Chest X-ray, AP view. Patient: 76 years old, sex F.
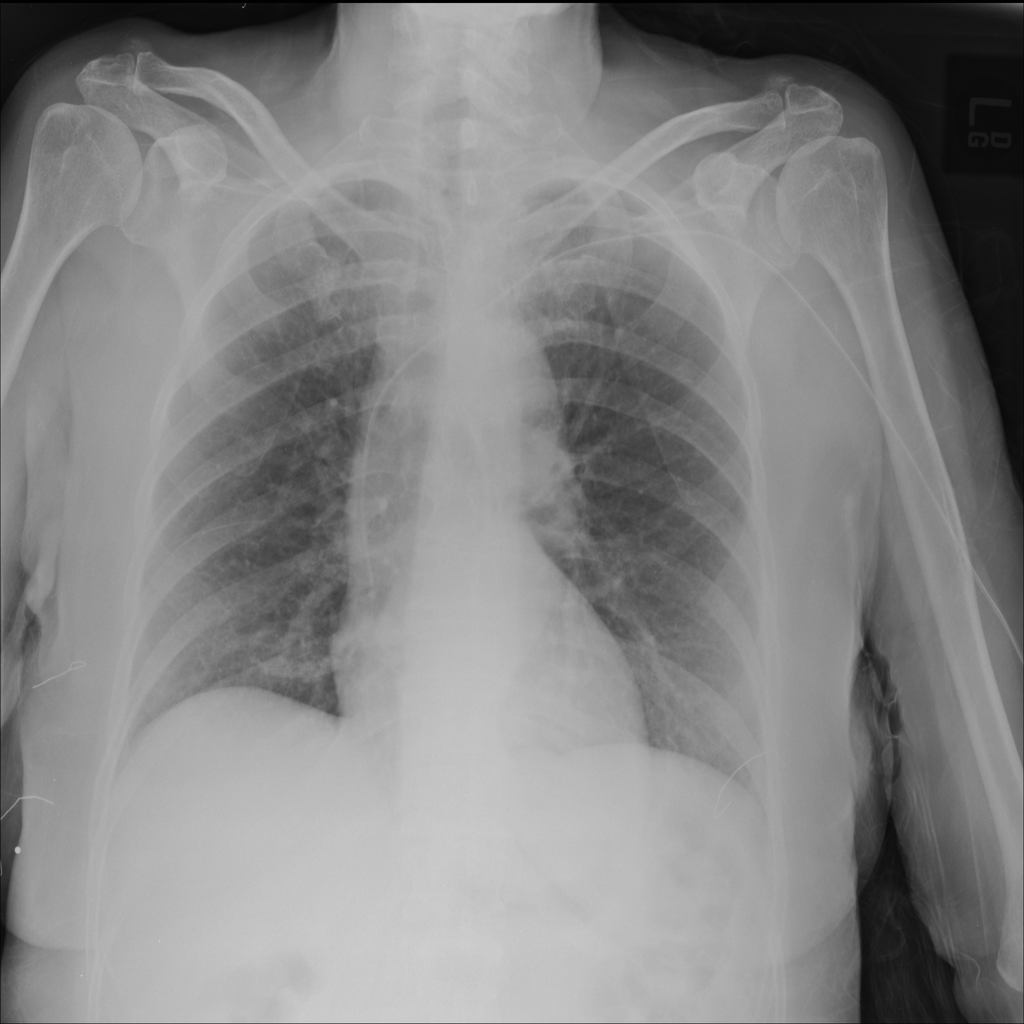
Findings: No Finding